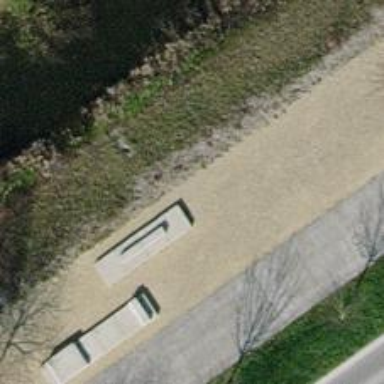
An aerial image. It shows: Bench for seating.